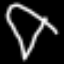
Label: diamond